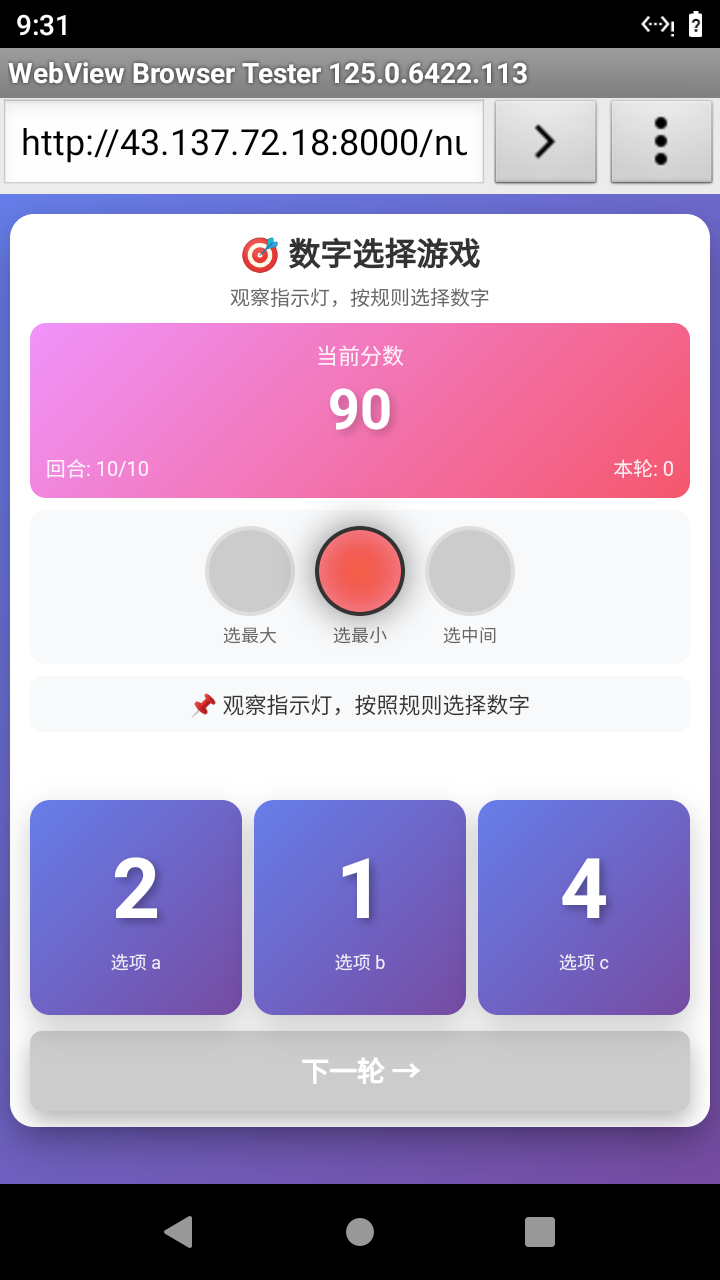

Select the correct number based on the traffic light color.
Answer: 1